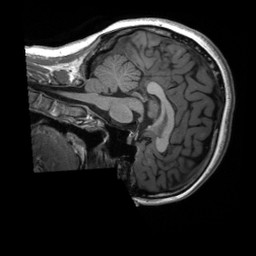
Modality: T1w
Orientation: sagittal
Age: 24
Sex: female
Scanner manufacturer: siemens
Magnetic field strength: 3 T
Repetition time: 2.3 s
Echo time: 0.00232 s